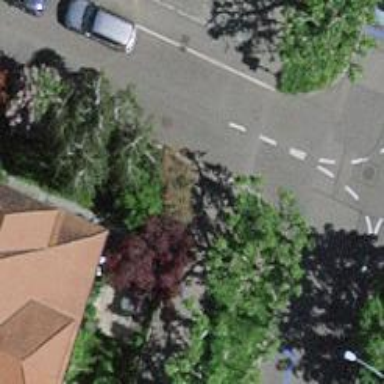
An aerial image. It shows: Unmarked crossing on the road.